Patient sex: M
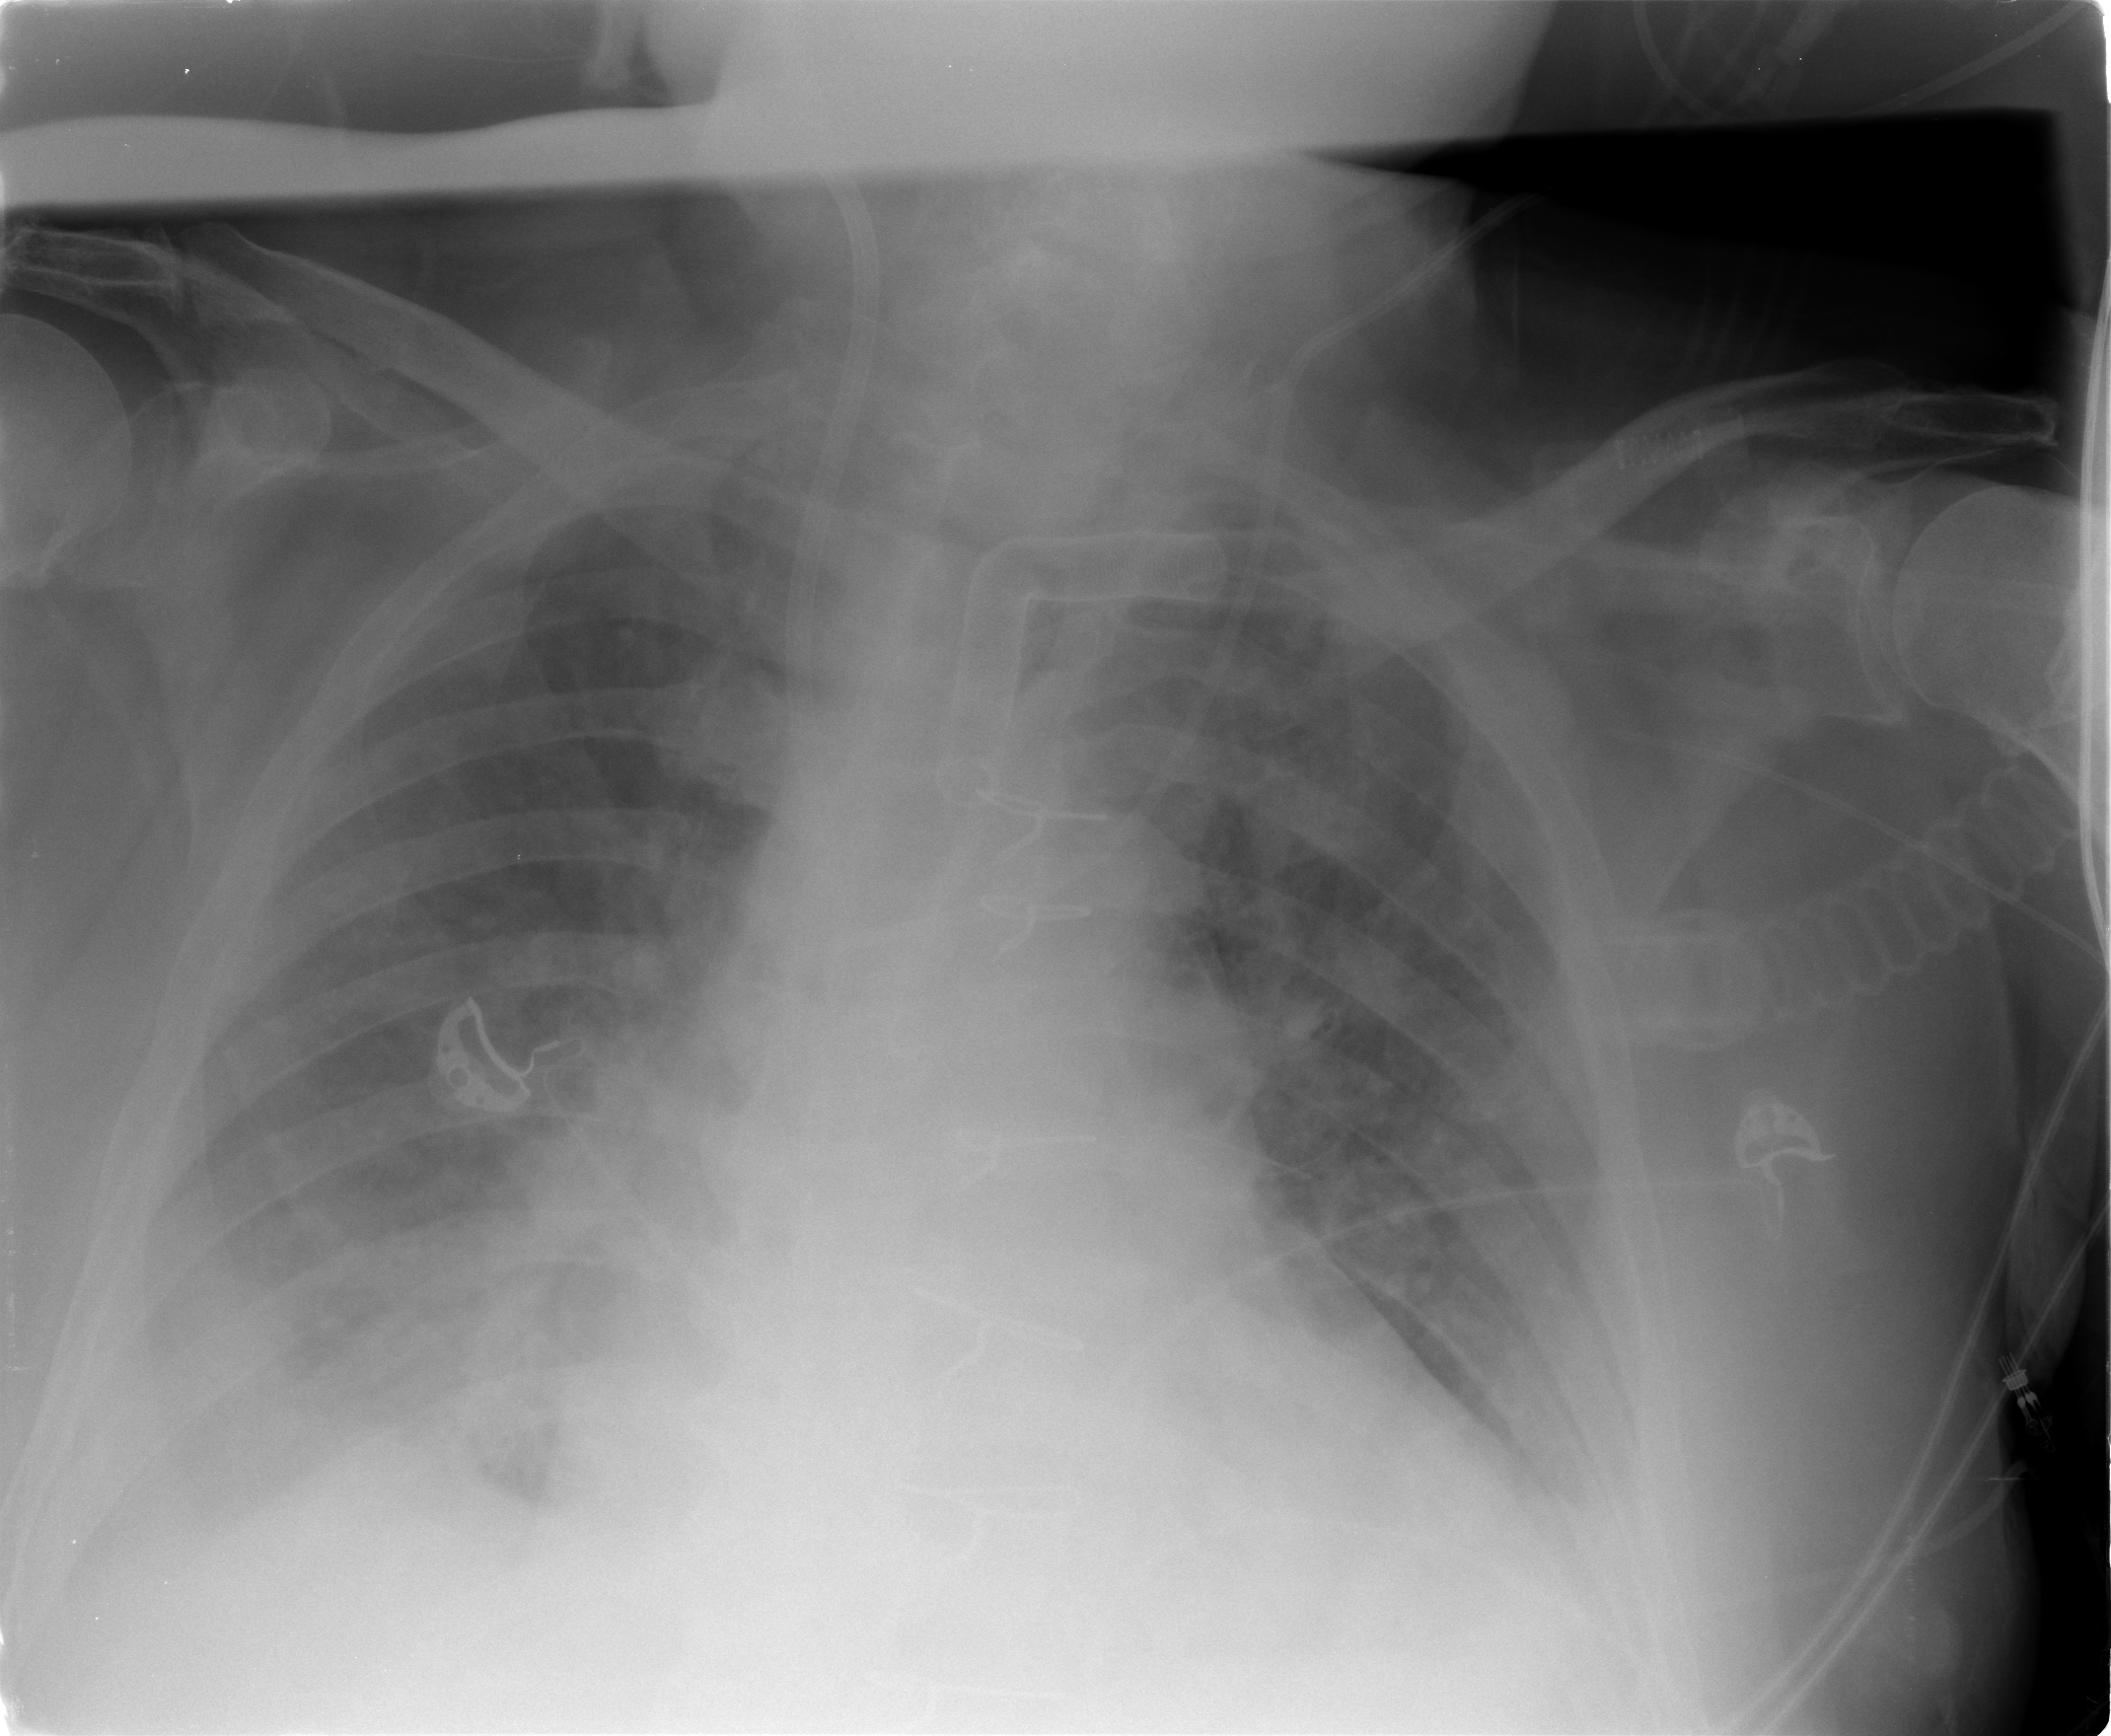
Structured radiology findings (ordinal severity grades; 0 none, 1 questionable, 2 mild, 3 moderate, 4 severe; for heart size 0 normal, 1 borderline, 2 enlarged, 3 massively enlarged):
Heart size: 2
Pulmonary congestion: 2
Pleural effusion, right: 3
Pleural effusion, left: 2
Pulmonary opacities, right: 3
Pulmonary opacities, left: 2
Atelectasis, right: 2
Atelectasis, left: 2